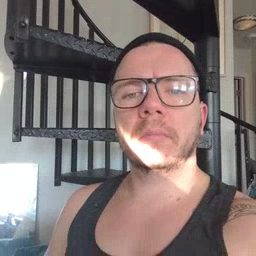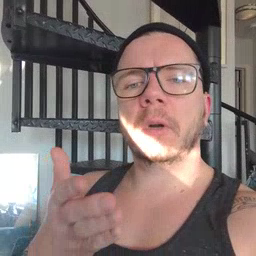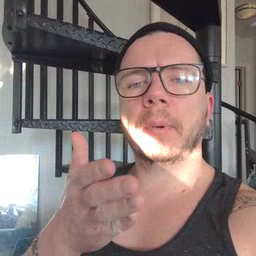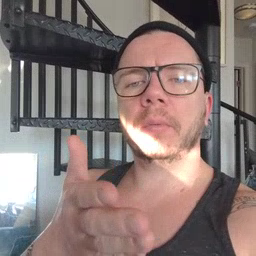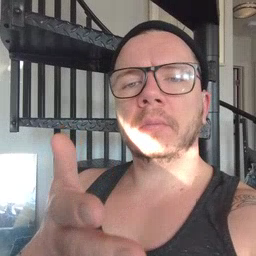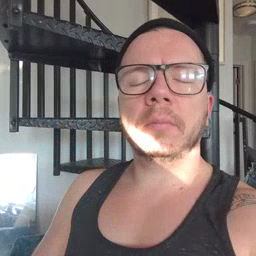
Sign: boat